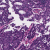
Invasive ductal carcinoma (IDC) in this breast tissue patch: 0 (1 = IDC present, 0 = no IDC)